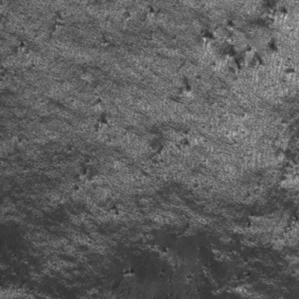
Label: frost